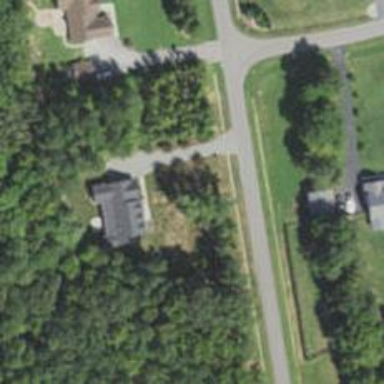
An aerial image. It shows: Driveway.